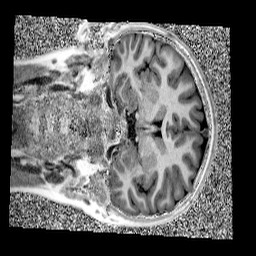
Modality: UNIT1
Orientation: coronal
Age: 13
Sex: female
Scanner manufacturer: siemens
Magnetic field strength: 3 T
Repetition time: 4 s
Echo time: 0.00299 s